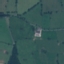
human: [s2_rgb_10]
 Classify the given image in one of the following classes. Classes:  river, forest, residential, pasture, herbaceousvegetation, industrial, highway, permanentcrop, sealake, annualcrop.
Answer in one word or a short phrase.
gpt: Pasture